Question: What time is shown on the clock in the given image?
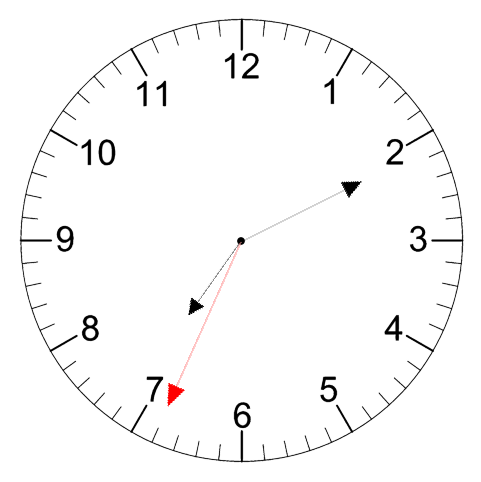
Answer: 07:10:34